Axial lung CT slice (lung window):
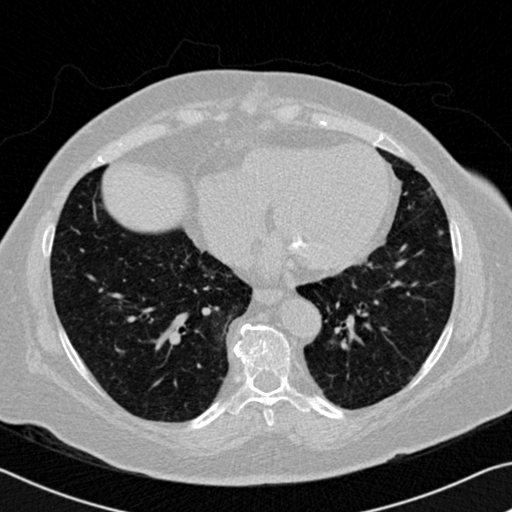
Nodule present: yes
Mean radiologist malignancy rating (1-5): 2